Field crop: maize
Growth stage: 2
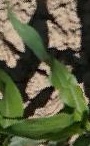
Species: maize